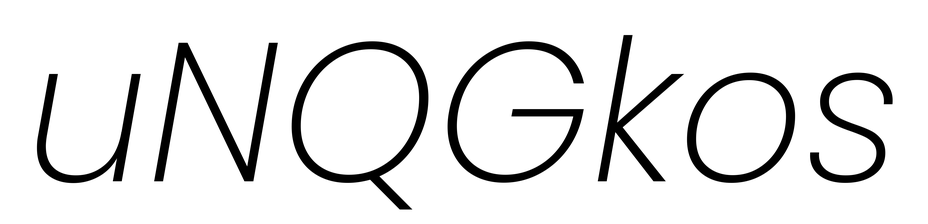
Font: Poppins-ExtraLightItalic